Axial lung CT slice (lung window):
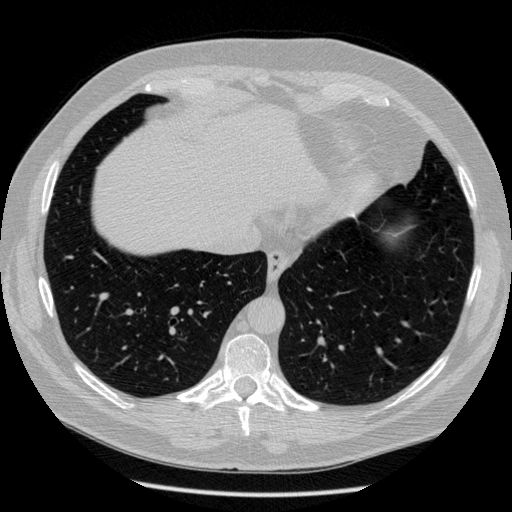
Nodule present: no